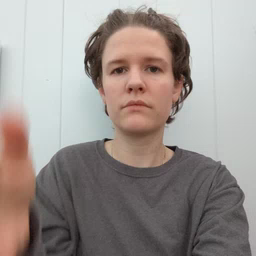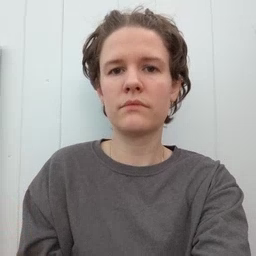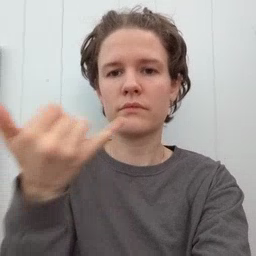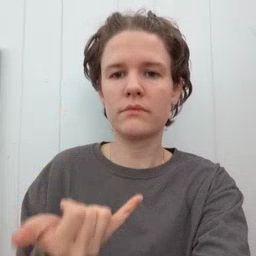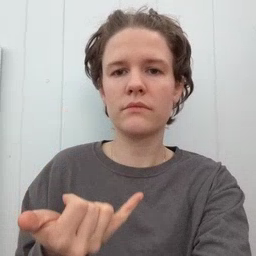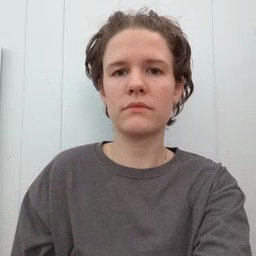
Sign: now